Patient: sex M, age 79
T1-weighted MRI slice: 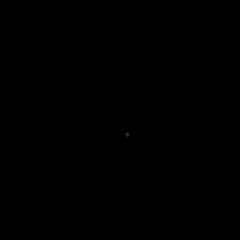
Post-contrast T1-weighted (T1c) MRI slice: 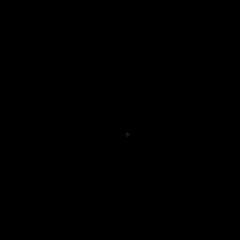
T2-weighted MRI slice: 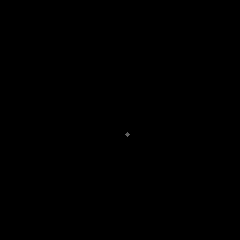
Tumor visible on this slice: no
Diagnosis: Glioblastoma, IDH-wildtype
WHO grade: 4